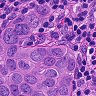
Metastatic tissue present: yes